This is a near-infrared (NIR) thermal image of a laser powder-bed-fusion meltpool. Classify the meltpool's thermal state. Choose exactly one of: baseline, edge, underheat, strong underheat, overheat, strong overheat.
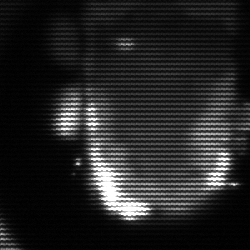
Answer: baseline